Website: home-depot
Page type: address-validator
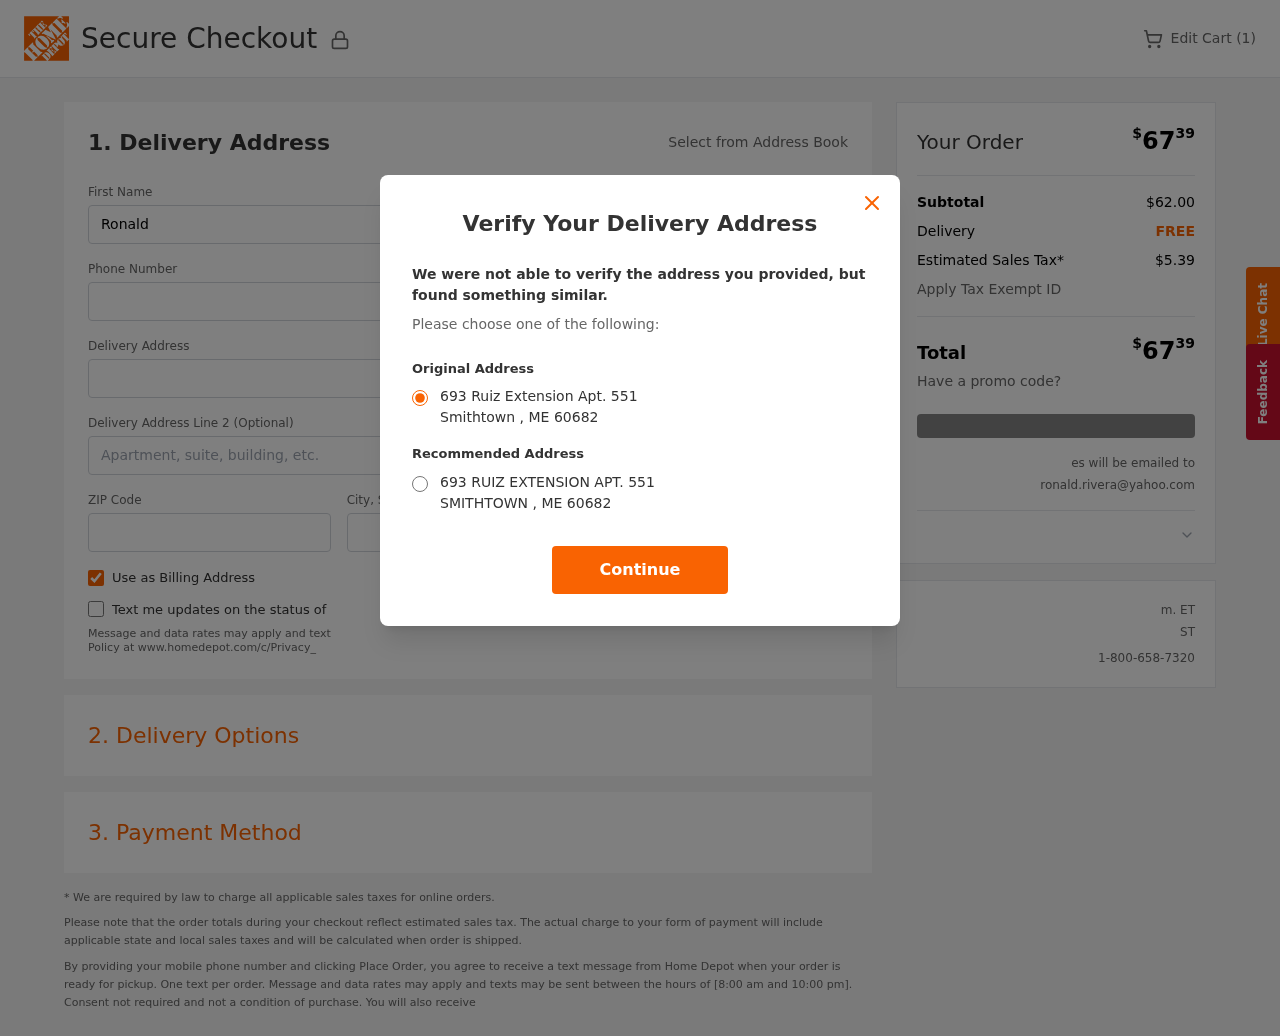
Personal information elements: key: PII_CITY
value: Smithtown
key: PII_EMAIL
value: ronald.rivera@yahoo.com
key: PII_POSTCODE
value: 60682
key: PII_STATE_ABBR
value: ME
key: PII_STREET
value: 693 Ruiz Extension Apt. 551
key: PII_FIRSTNAME
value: Ronald
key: PII_LASTNAME
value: Rivera
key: PII_PHONE
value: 5603718659
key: PII_STREET2
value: Suite 750
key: PII_CITY_STATE
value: Smithtown, ME
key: PII_STREET_ALT
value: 693 RUIZ EXTENSION APT. 551
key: PII_CITY_ALT
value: SMITHTOWN
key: PII_POSTCODE_FULL
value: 60682
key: PII_POSTCODE_NUMERIC
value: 60682
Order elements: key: ORDER_NUM_ITEMS
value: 1
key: ORDER_TOTAL
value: $6739
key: ORDER_SUBTOTAL
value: $62.00
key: ORDER_SHIPPING_COST
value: FREE
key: ORDER_TAX
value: $5.39